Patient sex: F
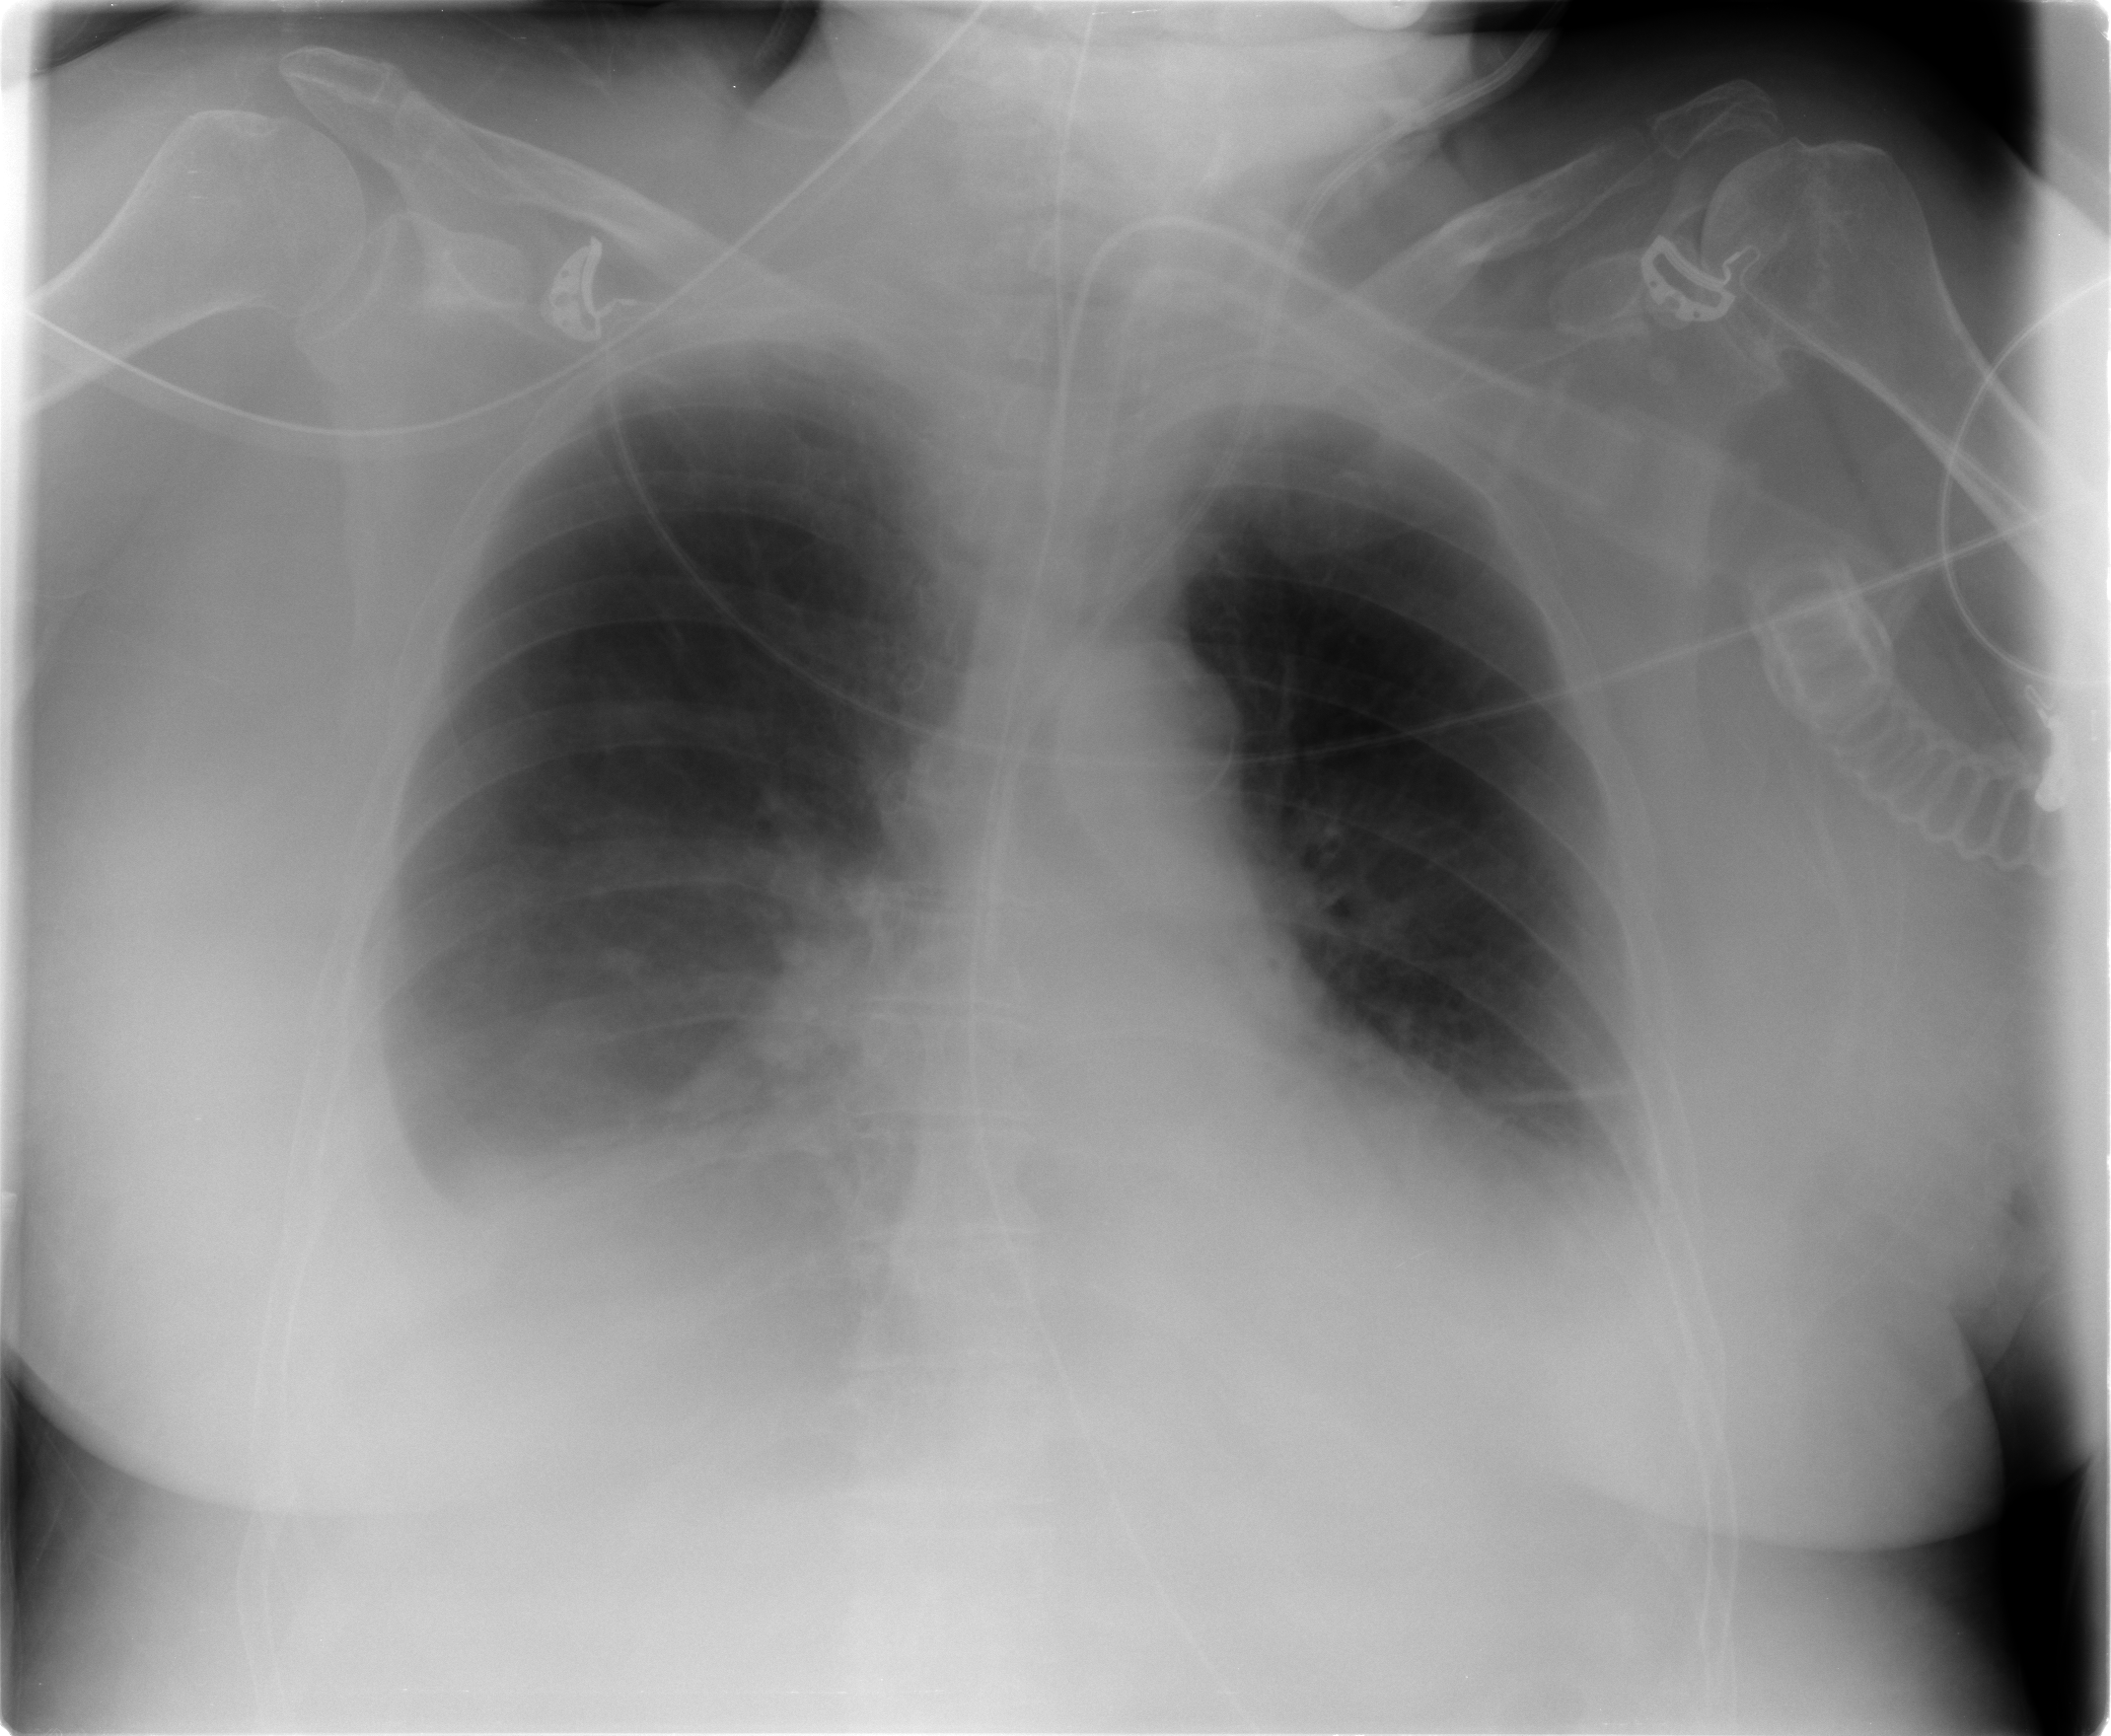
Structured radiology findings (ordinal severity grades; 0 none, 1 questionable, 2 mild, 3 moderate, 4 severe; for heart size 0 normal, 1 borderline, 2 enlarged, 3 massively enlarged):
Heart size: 2
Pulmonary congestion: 2
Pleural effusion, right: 2
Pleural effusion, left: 2
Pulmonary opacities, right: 0
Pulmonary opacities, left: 0
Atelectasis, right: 2
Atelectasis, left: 2